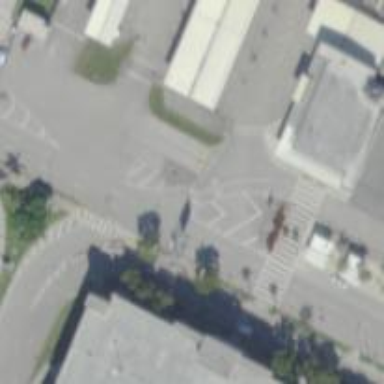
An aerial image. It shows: Zebra crossing on the road.